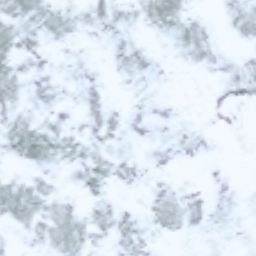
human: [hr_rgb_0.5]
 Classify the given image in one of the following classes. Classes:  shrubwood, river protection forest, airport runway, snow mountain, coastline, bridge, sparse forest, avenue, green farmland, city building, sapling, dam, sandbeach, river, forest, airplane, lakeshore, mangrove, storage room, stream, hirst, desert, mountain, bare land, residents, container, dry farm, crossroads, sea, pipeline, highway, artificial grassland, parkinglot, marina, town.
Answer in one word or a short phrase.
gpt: snow mountain